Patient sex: M
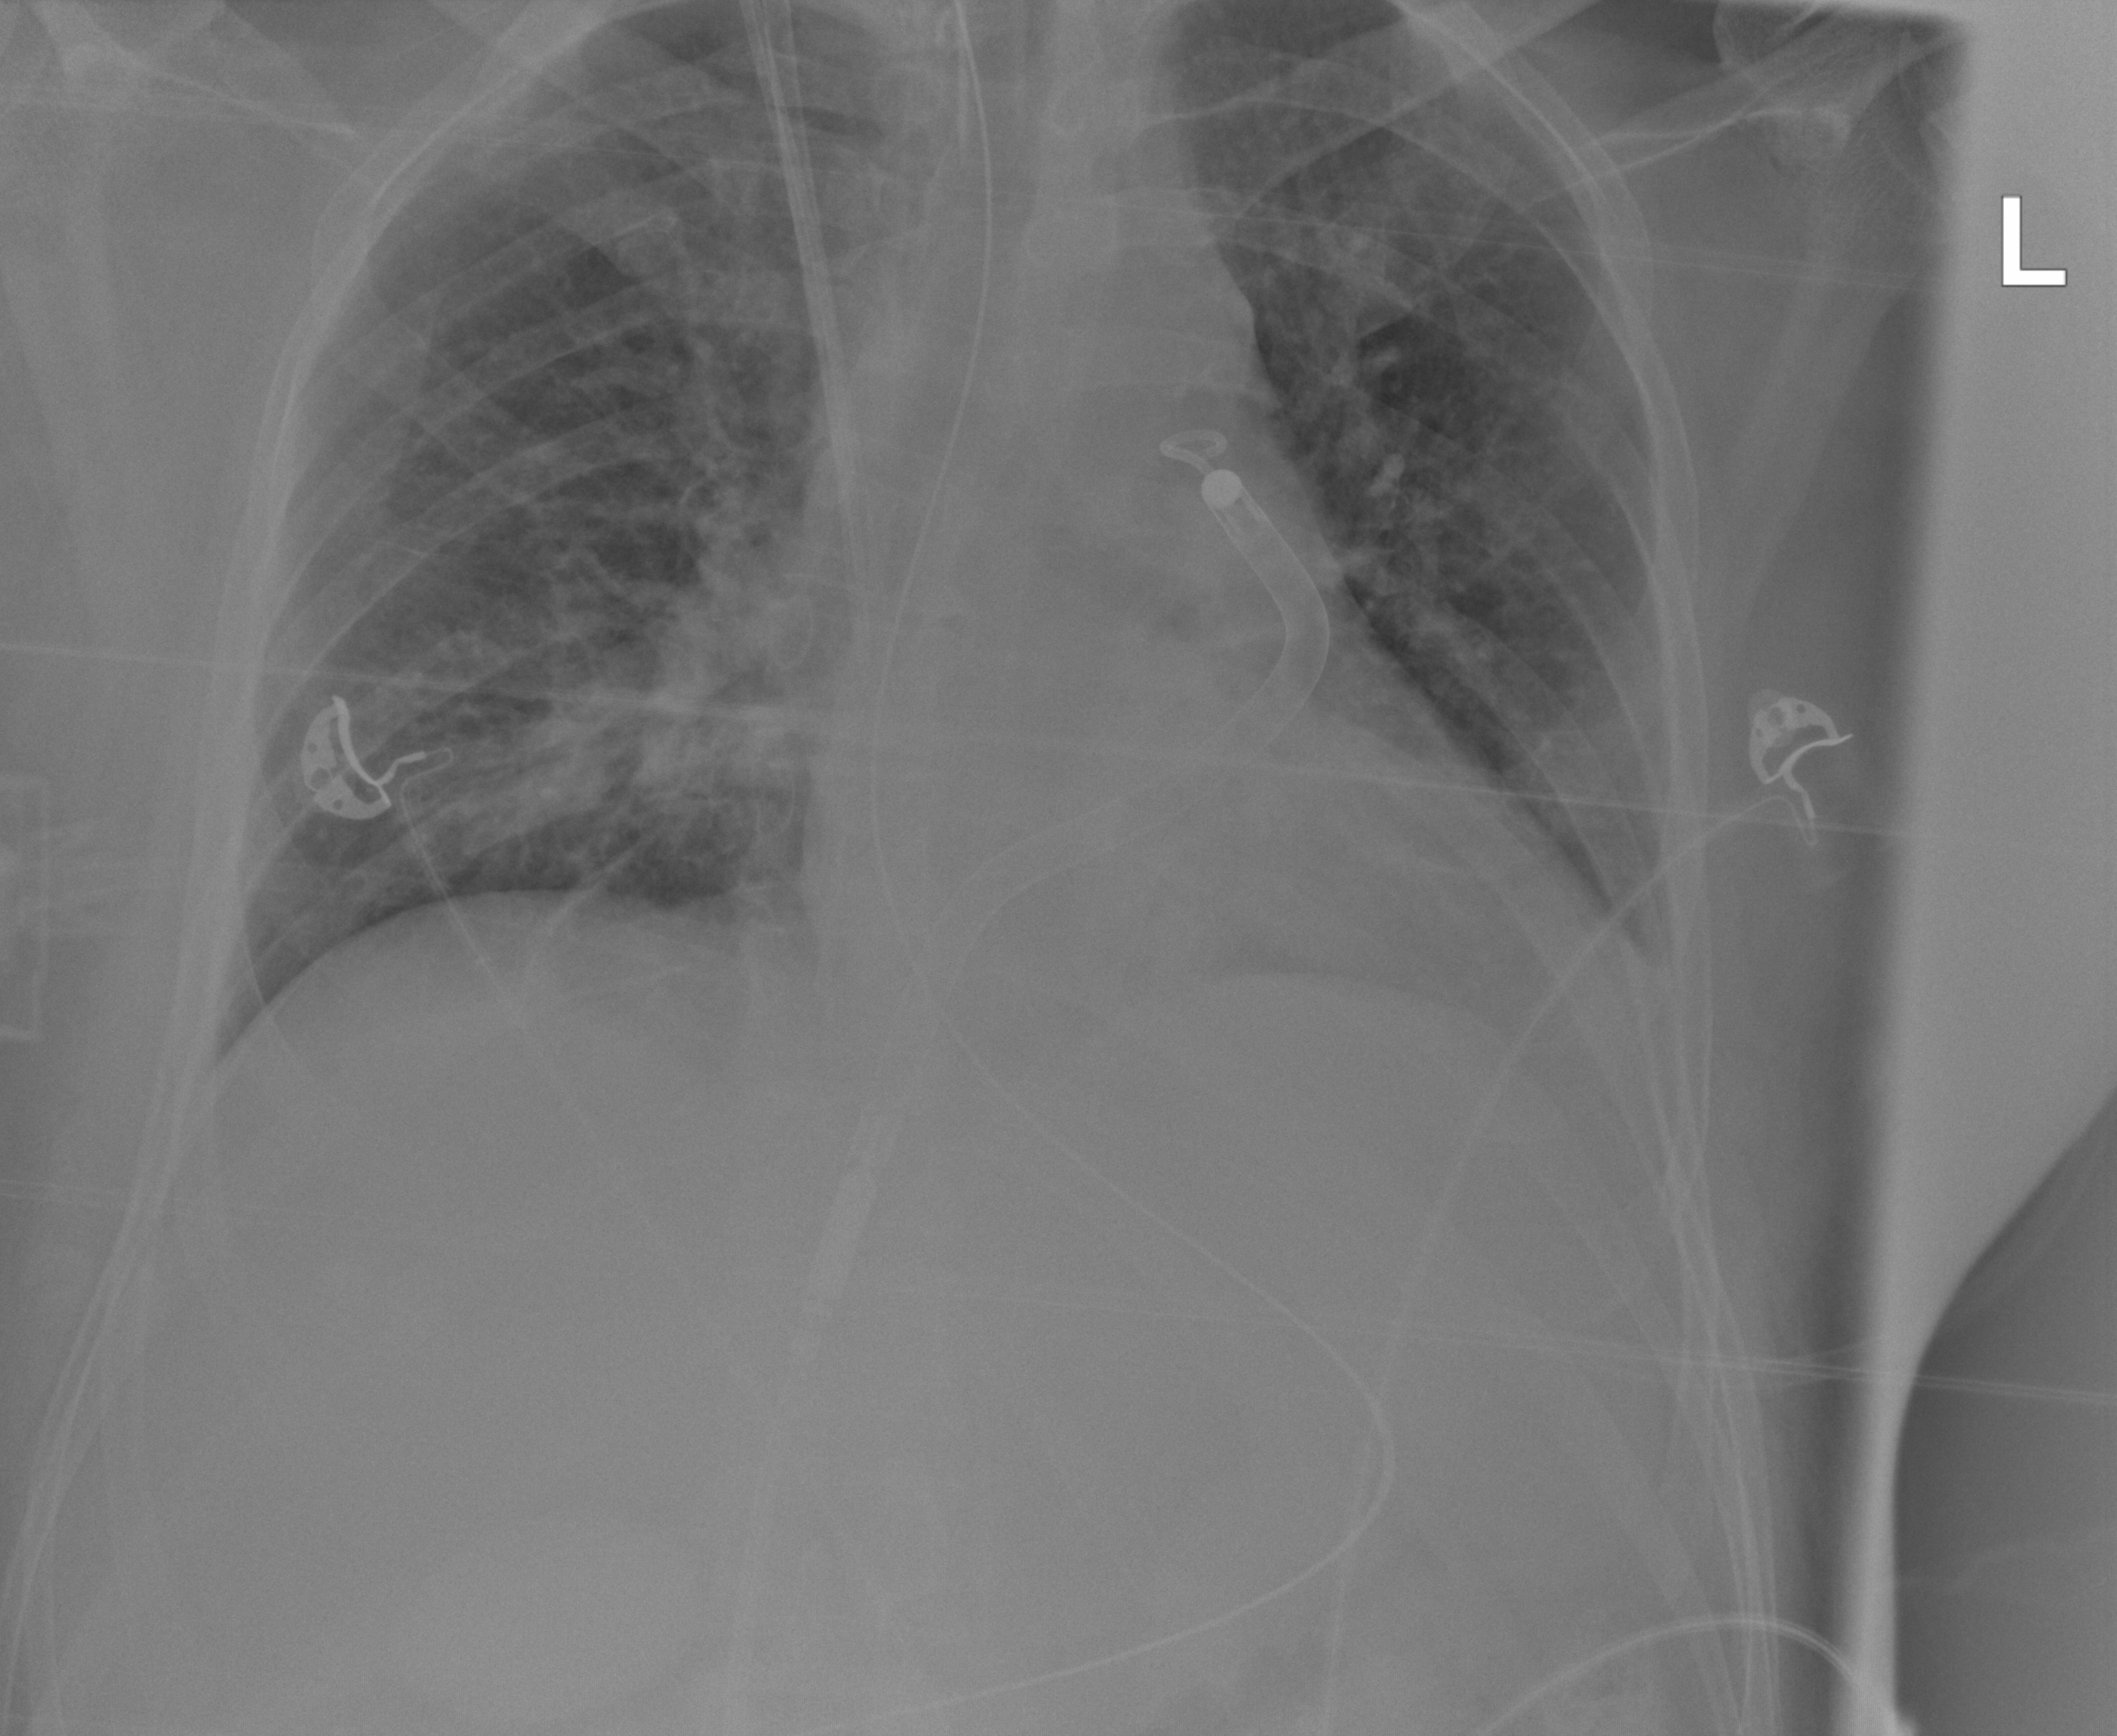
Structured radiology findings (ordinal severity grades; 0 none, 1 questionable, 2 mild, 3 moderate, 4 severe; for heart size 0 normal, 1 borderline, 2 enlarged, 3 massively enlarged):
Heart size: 0
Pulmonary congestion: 2
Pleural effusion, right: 0
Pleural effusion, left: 2
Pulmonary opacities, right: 2
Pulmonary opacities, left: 0
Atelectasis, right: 2
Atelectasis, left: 2